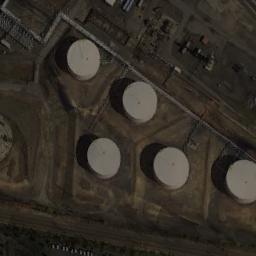
Label: storage tanks